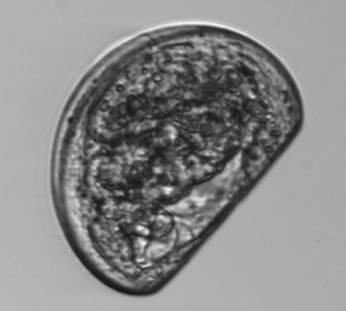
Label: shellfish_larvae